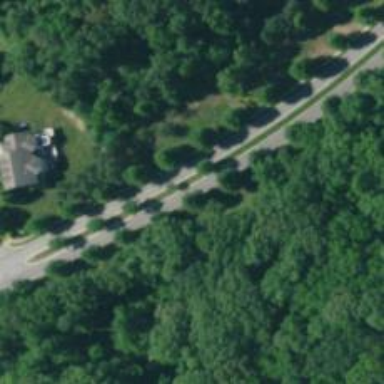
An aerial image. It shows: Residential road.